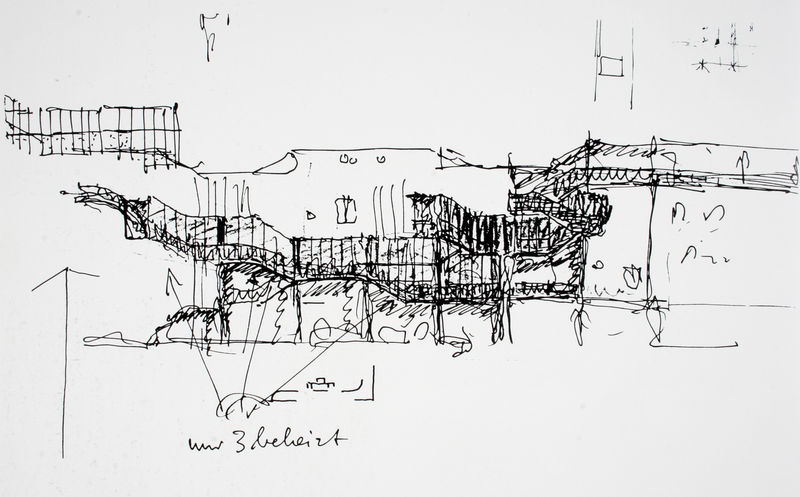
Titel: Ansichtsskizze
Künstler: Otto Steidle
Standort: Kassel-Dönche
Institution: Mehrfamilienhaus "dokumenta urbana"
Schlagwörter: skizze, zeichnung, haus, architektur, treppe, entwurf, handschrift, notiz